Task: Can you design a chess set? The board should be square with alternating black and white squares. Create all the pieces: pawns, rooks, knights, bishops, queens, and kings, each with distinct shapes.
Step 3650:
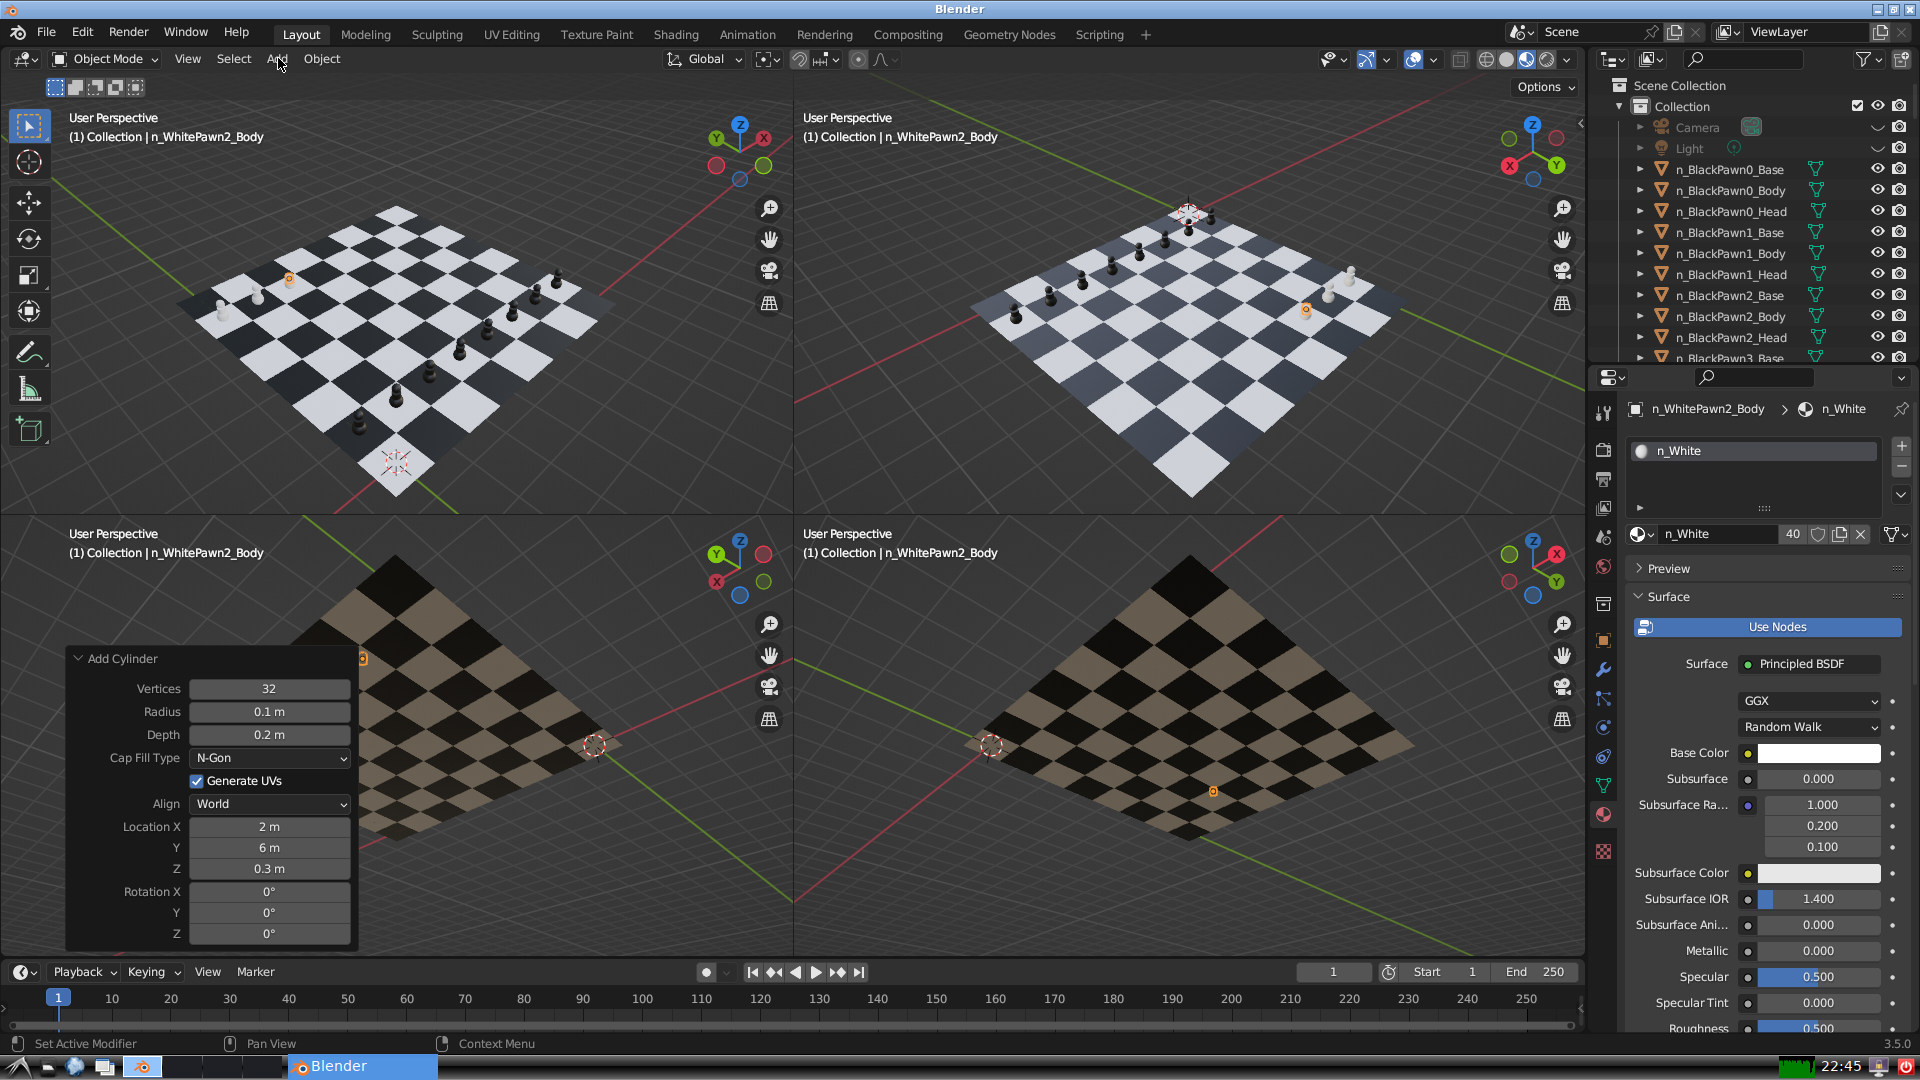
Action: click: no